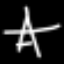
Label: The Eiffel Tower